Question: I get this error when I click on submit
'''
HTTP Status 404 - /GradeRetrieval/DbConnection
type Status report
message /GradeRetrieval/DbConnection
description The requested resource is not available.
'''
This is the form tag, my HTML form has a submit button.
'''
<form action="../DbConnection" method="post">
'''
This is my directory structure

This is my webxml file
'''
<?xml version="1.0" encoding="UTF-8"?>
<web-app xmlns:xsi="http://www.w3.org/2001/XMLSchema-instance" xmlns="http://java.sun.com/xml/ns/javaee" xmlns:web="http://java.sun.com/xml/ns/javaee/web-app_2_5.xsd" xsi:schemaLocation="http://java.sun.com/xml/ns/javaee http://java.sun.com/xml/ns/javaee/web-app_3_0.xsd" version="3.0">
<display-name>GradeRetreival</display-name>
<welcome-file-list>
<welcome-file>index.html</welcome-file>
<welcome-file>index.htm</welcome-file>
<welcome-file>index.jsp</welcome-file>
<welcome-file>default.html</welcome-file>
<welcome-file>default.htm</welcome-file>
<welcome-file>default.jsp</welcome-file>
</welcome-file-list>
<servlet>
<description></description>
<display-name>DbConnection</display-name>
<servlet-name>DbConnection</servlet-name>
<servlet-class>DbConnection</servlet-class>
</servlet>
<servlet-mapping>
<servlet-name>DbConnection</servlet-name>
<url-pattern>DbConnection</url-pattern>
</servlet-mapping>
</web-app>
'''
I can't seem to figure out what is wrong. Kindly help.
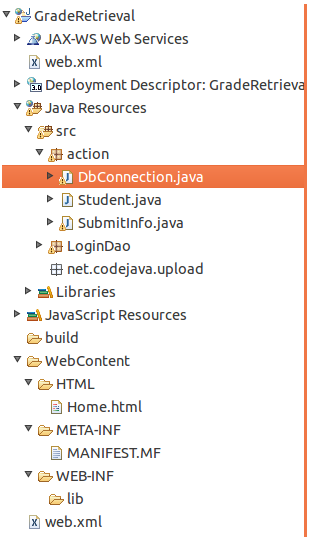
Answer: IIRC, the servlet name needs to be fully specified:
'''
<servlet-class>action.DbConnection</servlet-class>
'''
Also, make sure your 'url-pattern' is correct.